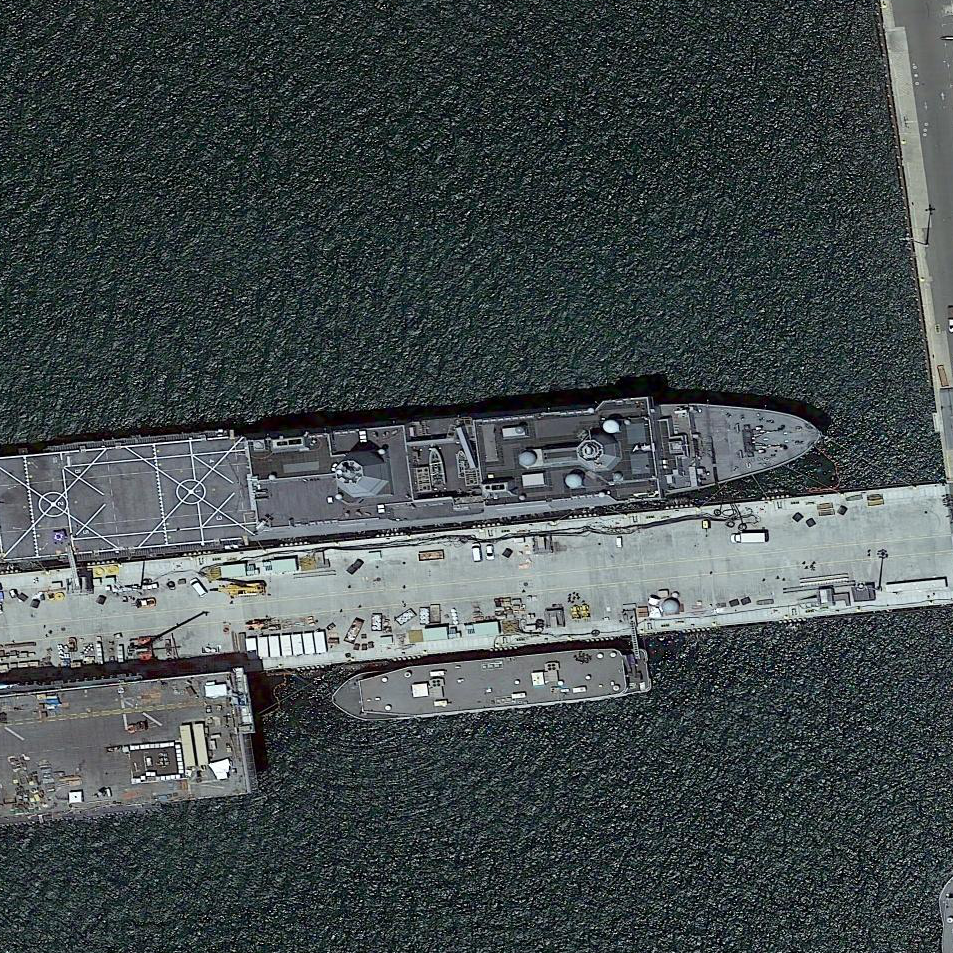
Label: San_Antonio-class_transport_dock